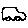
Label: car